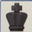
Piece: bK